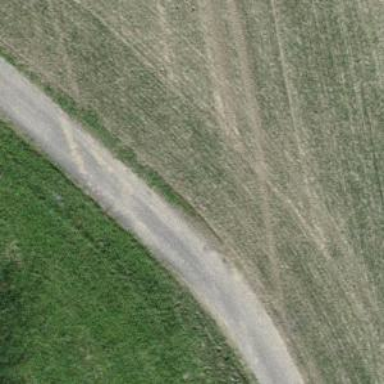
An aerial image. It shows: Well-maintained track road with grade 1 tracktype.